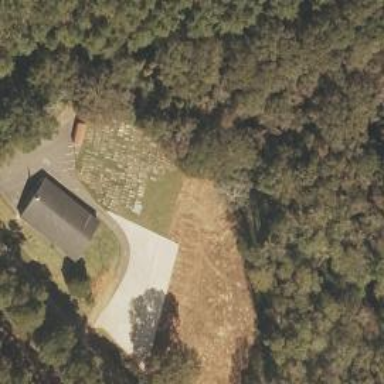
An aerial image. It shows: Cemetery.